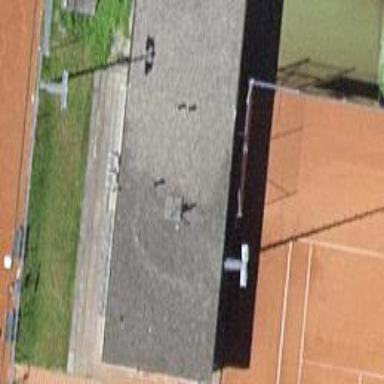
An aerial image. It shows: Tennis court.